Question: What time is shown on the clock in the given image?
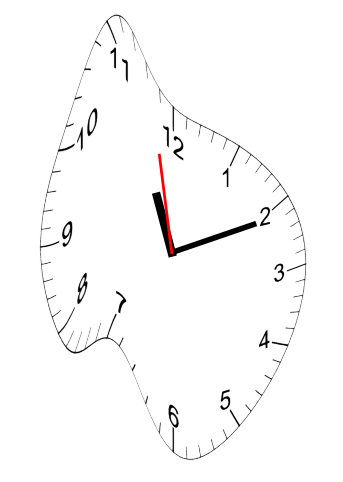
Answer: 11:10:58